Question: how to get coverage for 'object ICloneable.Clone()' method while writing test cases.
'''
#region ICloneable Members
object ICloneable.Clone()
{
return this.Clone();
}
public new Blue Clone()
{
Blue _temp = (Blue)this.MemberwiseClone();
_temp.Node = Node.Clone();
return _temp;
}
#endregion
'''
The current coverage looks like
.
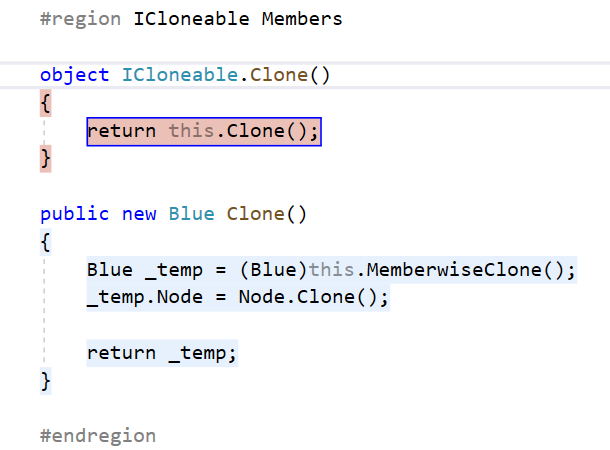
Answer: While these can be separate cases, here is a really simplified example of testing/covering the shown code.
'''
//Arrange
Blue expected = new(); //populate as needed
//Act
Blue a = expected.Clone();
Blue b = (Blue)((ICloneable)expected).Clone();
//Assert - using FluentAsertions - cases should be self explanatory
a.Should().BeEquivalentTo(b);
a.Should().BeEquivalentTo(expected);
b.Should().BeEquivalentTo(expected);
'''